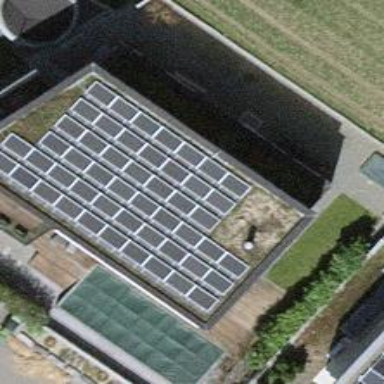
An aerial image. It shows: Solar power generator.